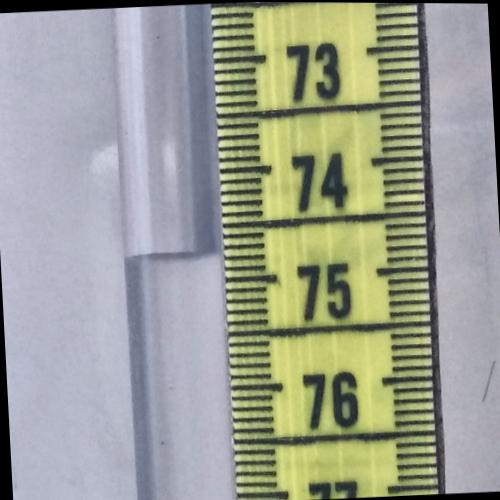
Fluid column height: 74.8 cm